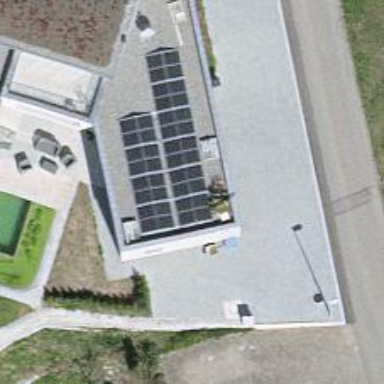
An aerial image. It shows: Solar power generator using photovoltaic panels.